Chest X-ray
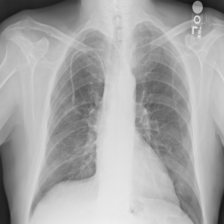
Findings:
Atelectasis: negative
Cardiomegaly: negative
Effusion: negative
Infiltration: negative
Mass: negative
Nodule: negative
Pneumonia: negative
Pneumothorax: negative
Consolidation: negative
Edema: negative
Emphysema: negative
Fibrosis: negative
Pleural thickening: negative
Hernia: negative